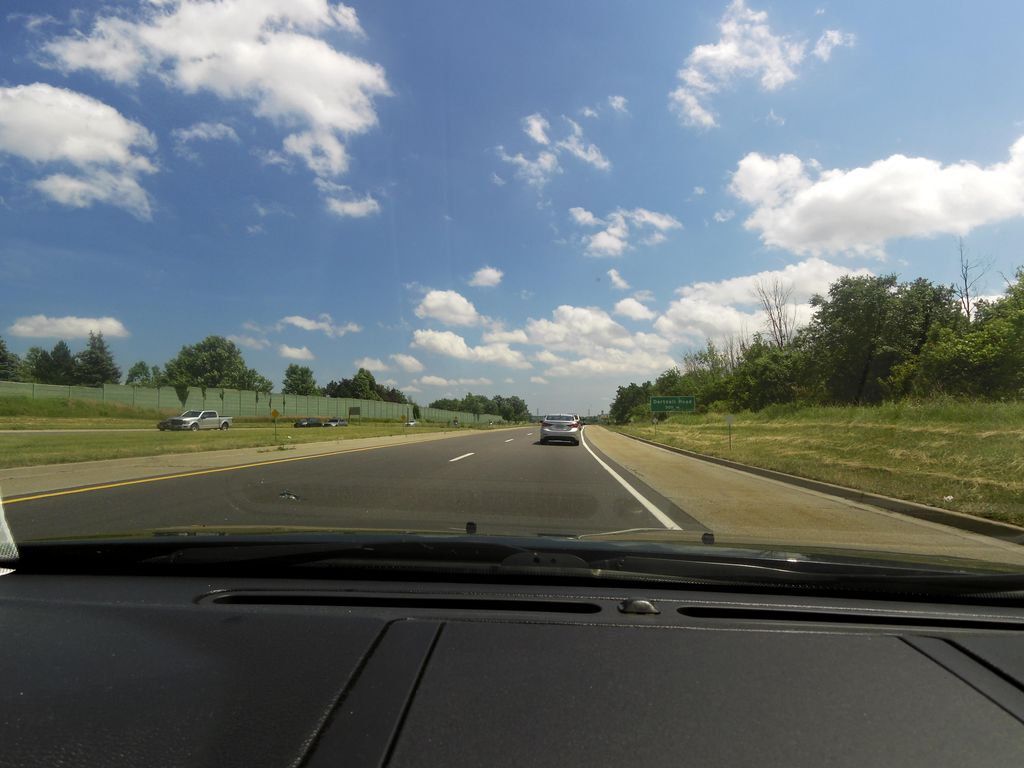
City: hamilton